Question: I'm learning GUI programming with qt. I have a problem with Shape-Changing Dialogs. Like this:

To do so, I added some signal-slot, like 'connect(ui->pbMore,SIGNAL(toggled(bool)),ui->gbSecond,SLOT(setShown(bool)));' but it ain't work. I tried 'setVisible(bool)' or set the connection on the GUI but no luck either.
This is an example from the book C++ GUI Programming with Qt 4, Second Edition. They do the same way with me. So what's my mistake?
Edit: add ui file and codes.
dialogexpand.h
'''
#ifndef DIALOGEXPAND_H
#define DIALOGEXPAND_H
#include <QDialog>
namespace Ui {
class DialogExpand;
}
class DialogExpand : public QDialog
{
Q_OBJECT
public:
explicit DialogExpand(QWidget *parent = 0);
~DialogExpand();
private:
Ui::DialogExpand *ui;
public:
void SortDialog(QWidget *parent = 0);
void setColumnRange(QChar first, QChar last);
};
'''
dialogexpand.cpp
'''
#include "dialogexpand.h"
#include "ui_dialogexpand.h"
DialogExpand::DialogExpand(QWidget *parent) :
QDialog(parent),
ui(new Ui::DialogExpand)
{
ui->setupUi(this);
connect(ui->pbMore,SIGNAL(toggled(bool)),ui->gSec,SLOT(setVisible(bool)));
connect(ui->pbMore,SIGNAL(toggled(bool)),ui->gbThird,SLOT(setShown(bool)));
// ui->gbThird->hide();
// ui->gSec->hide();
SortDialog();
}
DialogExpand::~DialogExpand()
{
delete ui;
}
void DialogExpand::SortDialog(QWidget *parent)
{
// ui->gSec->hide();
// ui->gbThird->hide();
layout()->setSizeConstraint(QLayout::SetFixedSize);
setColumnRange('A', 'Z');
}
void DialogExpand::setColumnRange(QChar first, QChar last)
{
ui->cbFirstColumn->clear();
ui->cbSecColumn->clear();
ui->cbSecColumn_2->clear();
ui->cbFirstColumn->addItem(tr("None"));
ui->cbSecColumn->addItem(tr("None"));
ui->cbFirstColumn->setMinimumSize(
ui->cbSecColumn->sizeHint());
QChar ch = first;
while (ch <= last) {
ui->cbFirstColumn->addItem(QString(ch));
ui->cbSecColumn->addItem(QString(ch));
ui->cbSecColumn_2->addItem(QString(ch));
ch = ch.unicode() + 1;
}
}
'''
ui file
'''
<?xml version="1.0" encoding="UTF-8"?>
<ui version="4.0">
<class>DialogExpand</class>
<widget class="QDialog" name="DialogExpand">
<property name="geometry">
<rect>
<x>0</x>
<y>0</y>
<width>354</width>
<height>307</height>
</rect>
</property>
<property name="windowTitle">
<string>Dialog</string>
</property>
<layout class="QGridLayout" name="gridLayout_4">
<item row="0" column="0">
<widget class="QGroupBox" name="gbFirst">
<property name="title">
<string>&amp;Primary key</string>
</property>
<layout class="QGridLayout" name="gridLayout">
<item row="0" column="0">
<widget class="QLabel" name="lbColumn">
<property name="text">
<string>Column</string>
</property>
</widget>
</item>
<item row="0" column="1">
<widget class="QComboBox" name="cbFirstColumn">
<item>
<property name="text">
<string>None</string>
</property>
</item>
</widget>
</item>
<item row="0" column="2">
<spacer name="horizontalSpacer">
<property name="orientation">
<enum>Qt::Horizontal</enum>
</property>
<property name="sizeHint" stdset="0">
<size>
<width>109</width>
<height>20</height>
</size>
</property>
</spacer>
</item>
<item row="1" column="0">
<widget class="QLabel" name="lbOrder">
<property name="text">
<string>Order</string>
</property>
</widget>
</item>
<item row="1" column="1" colspan="2">
<widget class="QComboBox" name="cbSecColumn_2">
<item>
<property name="text">
<string>Ascending</string>
</property>
</item>
<item>
<property name="text">
<string>Descending</string>
</property>
</item>
</widget>
</item>
</layout>
</widget>
</item>
<item row="0" column="1" rowspan="2">
<layout class="QVBoxLayout" name="verticalLayout">
<item>
<widget class="QPushButton" name="pbOk">
<property name="text">
<string>&amp;OK</string>
</property>
</widget>
</item>
<item>
<widget class="QPushButton" name="pbCancel">
<property name="text">
<string>&amp;Cancel</string>
</property>
</widget>
</item>
<item>
<spacer name="verticalSpacer">
<property name="orientation">
<enum>Qt::Vertical</enum>
</property>
<property name="sizeType">
<enum>QSizePolicy::Expanding</enum>
</property>
<property name="sizeHint" stdset="0">
<size>
<width>20</width>
<height>13</height>
</size>
</property>
</spacer>
</item>
<item>
<widget class="QPushButton" name="pbMore">
<property name="text">
<string>&amp;More</string>
</property>
</widget>
</item>
</layout>
</item>
<item row="1" column="0">
<spacer name="verticalSpacer_2">
<property name="orientation">
<enum>Qt::Vertical</enum>
</property>
<property name="sizeHint" stdset="0">
<size>
<width>20</width>
<height>59</height>
</size>
</property>
</spacer>
</item>
<item row="2" column="0">
<widget class="QGroupBox" name="gSec">
<property name="title">
<string>&amp;Sec key</string>
</property>
<layout class="QGridLayout" name="gridLayout_2">
<item row="0" column="0">
<widget class="QLabel" name="lbColumn_2">
<property name="text">
<string>Column</string>
</property>
</widget>
</item>
<item row="0" column="1">
<widget class="QComboBox" name="cbSecColumn">
<item>
<property name="text">
<string>None</string>
</property>
</item>
</widget>
</item>
<item row="0" column="2">
<spacer name="horizontalSpacer_2">
<property name="orientation">
<enum>Qt::Horizontal</enum>
</property>
<property name="sizeHint" stdset="0">
<size>
<width>40</width>
<height>20</height>
</size>
</property>
</spacer>
</item>
<item row="1" column="0">
<widget class="QLabel" name="lbOrder_2">
<property name="text">
<string>Order</string>
</property>
</widget>
</item>
<item row="1" column="1" colspan="2">
<widget class="QComboBox" name="cbSecOrder">
<item>
<property name="text">
<string>Ascending</string>
</property>
</item>
<item>
<property name="text">
<string>Descending</string>
</property>
</item>
</widget>
</item>
</layout>
</widget>
</item>
<item row="3" column="0">
<widget class="QGroupBox" name="gbThird">
<property name="title">
<string>&amp;Teriatriy key</string>
</property>
<layout class="QGridLayout" name="gridLayout_3">
<item row="0" column="0">
<widget class="QLabel" name="lbColumn_3">
<property name="text">
<string>Column</string>
</property>
</widget>
</item>
<item row="0" column="1">
<widget class="QComboBox" name="cbThirdColumn">
<item>
<property name="text">
<string>None</string>
</property>
</item>
</widget>
</item>
<item row="0" column="2">
<spacer name="horizontalSpacer_3">
<property name="orientation">
<enum>Qt::Horizontal</enum>
</property>
<property name="sizeHint" stdset="0">
<size>
<width>40</width>
<height>20</height>
</size>
</property>
</spacer>
</item>
<item row="1" column="0">
<widget class="QLabel" name="lbOrder_3">
<property name="text">
<string>Order</string>
</property>
</widget>
</item>
<item row="1" column="1" colspan="2">
<widget class="QComboBox" name="cbThirdOrder">
<item>
<property name="text">
<string>Ascending</string>
</property>
</item>
<item>
<property name="text">
<string>Descending</string>
</property>
</item>
</widget>
</item>
</layout>
</widget>
</item>
</layout>
</widget>
<resources/>
<connections>
<connection>
<sender>pbOk</sender>
<signal>clicked()</signal>
<receiver>DialogExpand</receiver>
<slot>accept()</slot>
<hints>
<hint type="sourcelabel">
<x>304</x>
<y>22</y>
</hint>
<hint type="destinationlabel">
<x>268</x>
<y>104</y>
</hint>
</hints>
</connection>
<connection>
<sender>pbCancel</sender>
<signal>clicked()</signal>
<receiver>DialogExpand</receiver>
<slot>reject()</slot>
<hints>
<hint type="sourcelabel">
<x>324</x>
<y>54</y>
</hint>
<hint type="destinationlabel">
<x>341</x>
<y>111</y>
</hint>
</hints>
</connection>
</connections>
</ui>
'''
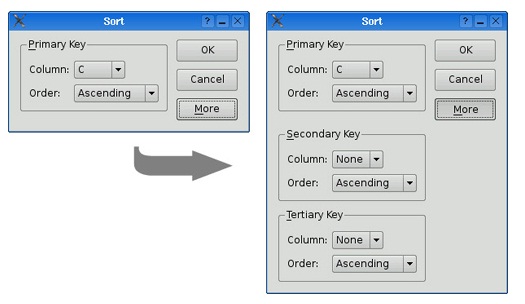
Answer: Nevermind, I found the answer: add 'ui->pbMore->setCheckable(true);' did the trick
Credited to <URL>